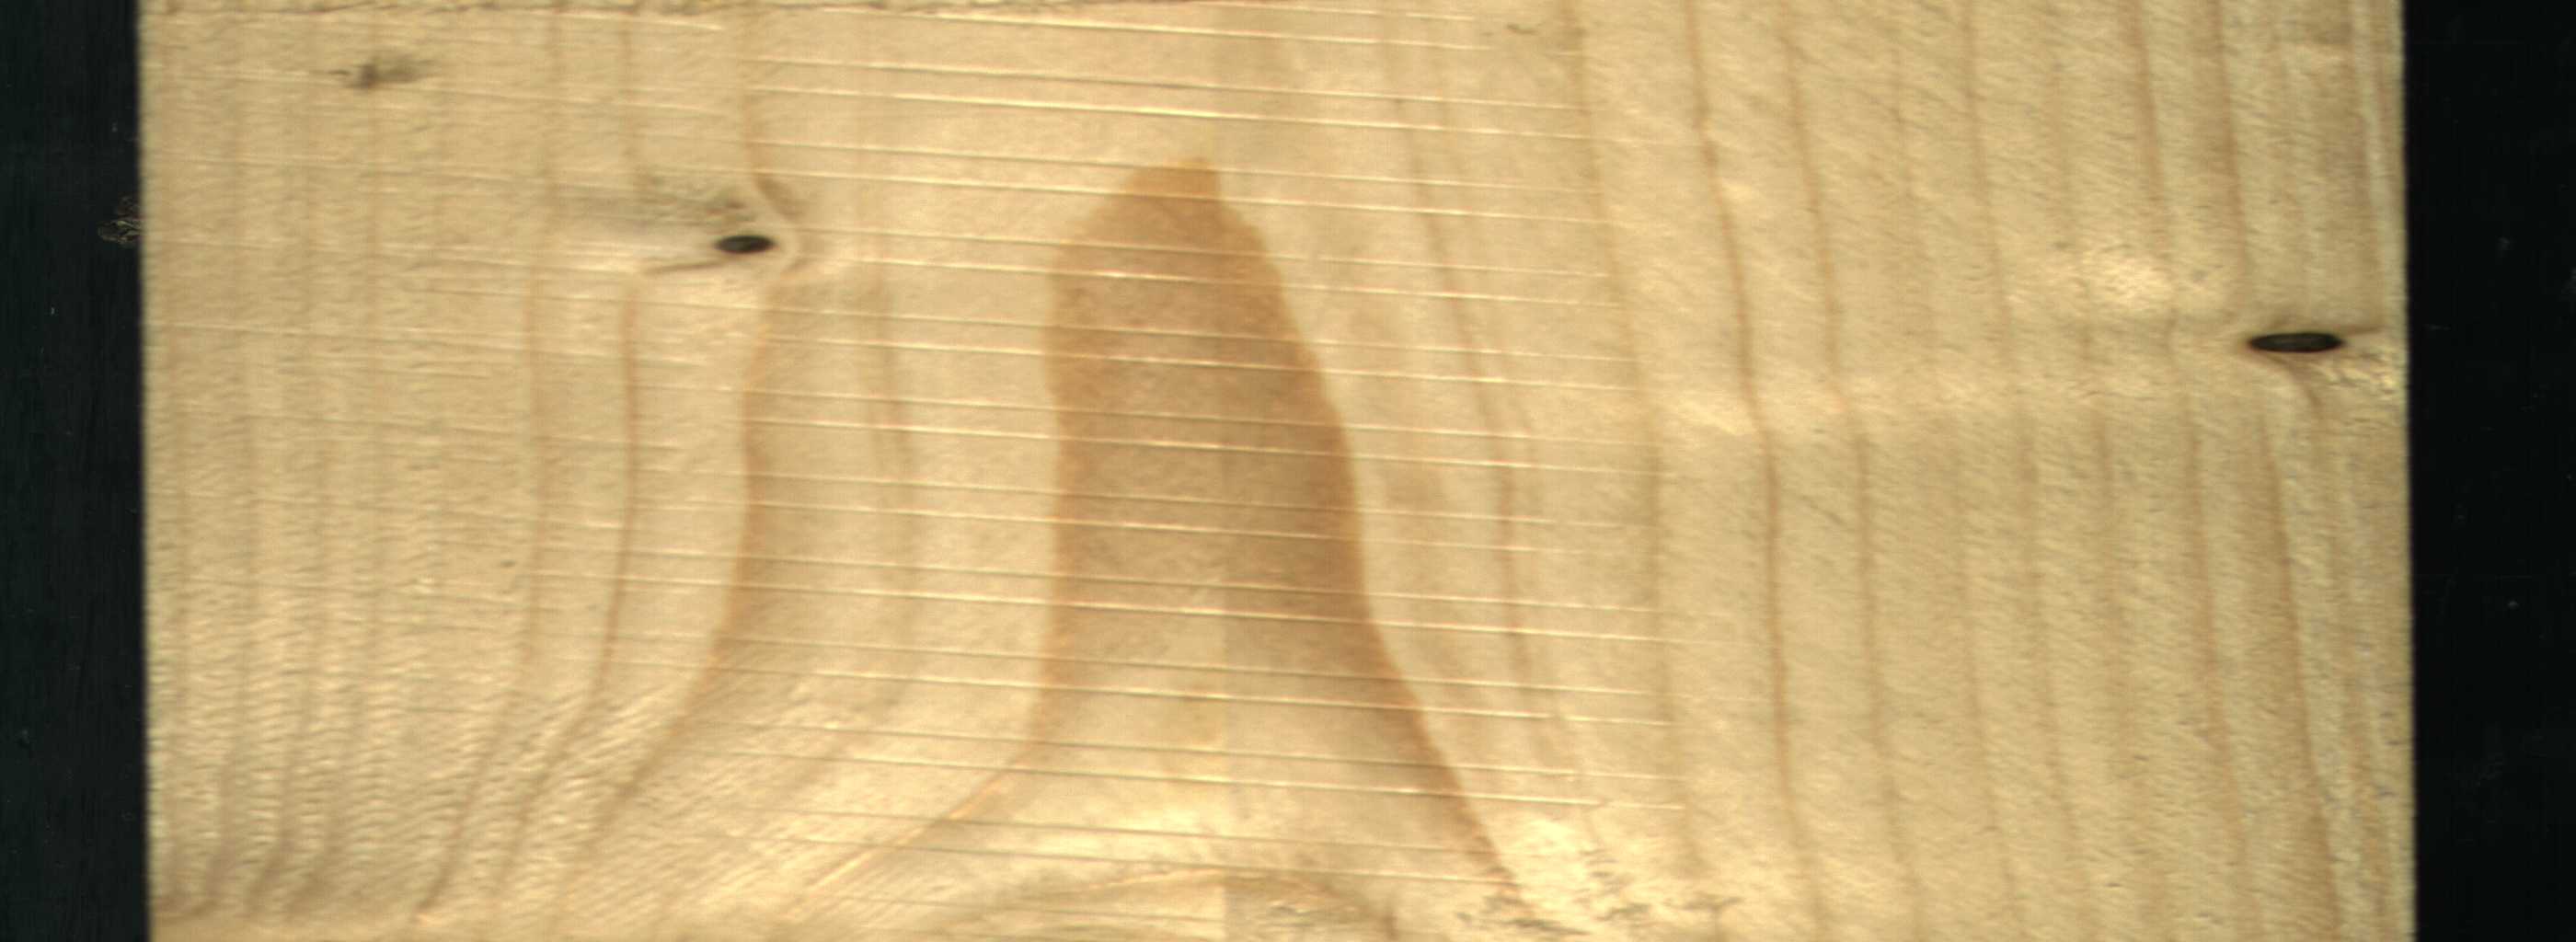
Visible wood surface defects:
Dead_Knot
Dead_Knot